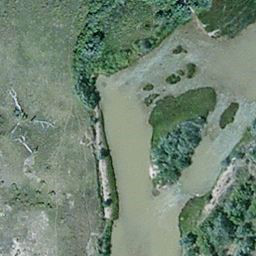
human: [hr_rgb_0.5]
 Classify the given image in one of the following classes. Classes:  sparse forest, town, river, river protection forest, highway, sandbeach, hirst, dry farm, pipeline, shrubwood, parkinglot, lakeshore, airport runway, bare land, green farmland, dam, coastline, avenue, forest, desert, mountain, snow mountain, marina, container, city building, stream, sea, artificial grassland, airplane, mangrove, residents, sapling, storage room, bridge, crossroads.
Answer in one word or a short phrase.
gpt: river